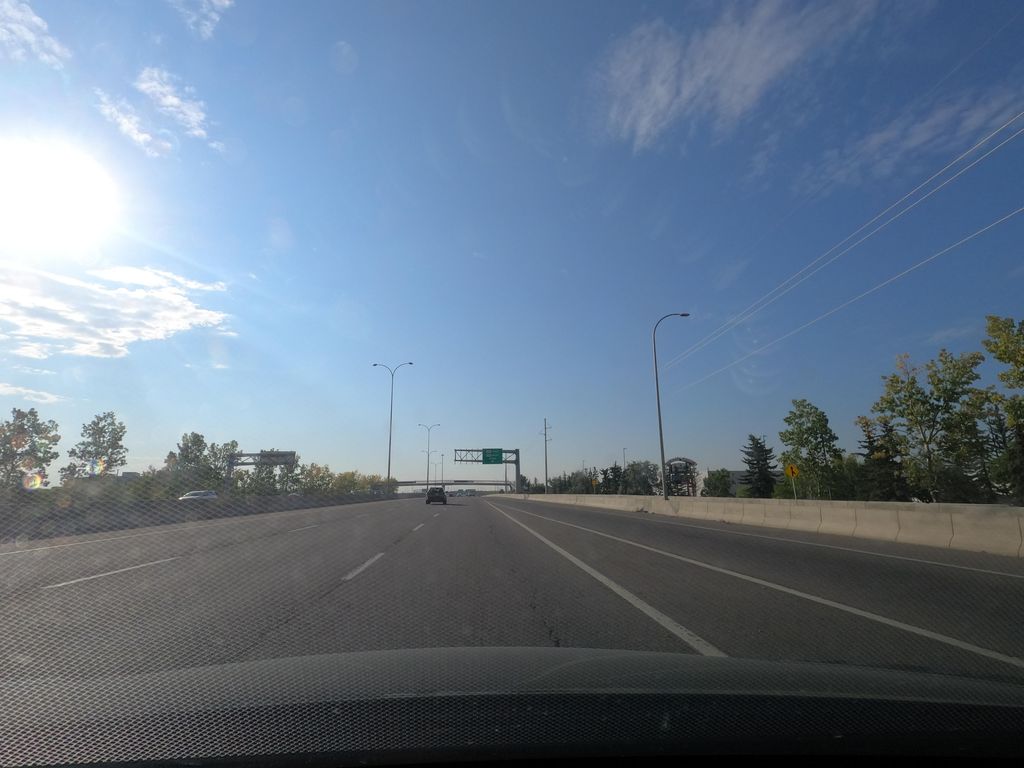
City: calgary